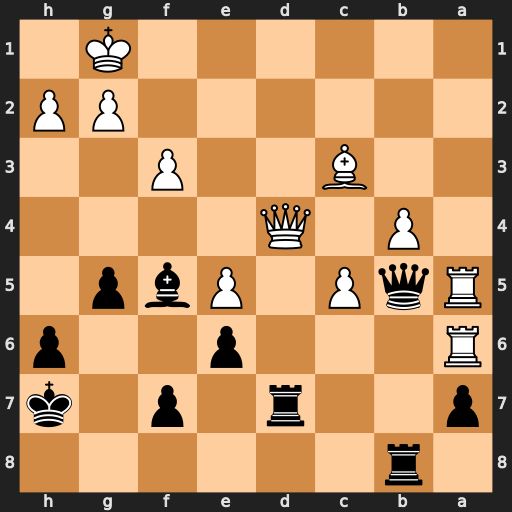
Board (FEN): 1r6/p2r1p1k/R3p2p/RqP1Pbp1/1P1Q4/2B2P2/6PP/6K1
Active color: b
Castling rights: -
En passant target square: -
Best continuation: Rxd4 Rxb5 Rd1+ Kf2 Rxb5